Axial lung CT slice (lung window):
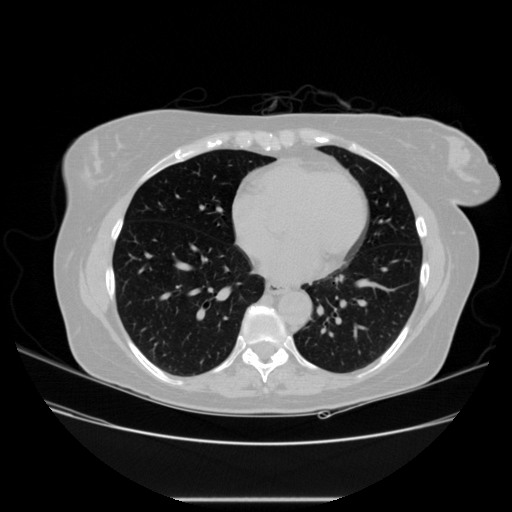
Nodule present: no